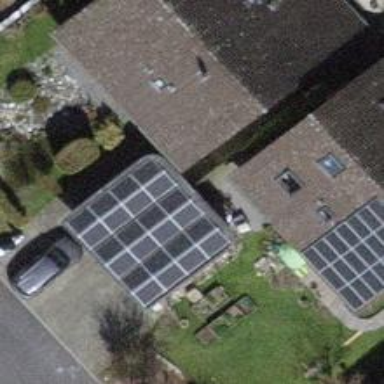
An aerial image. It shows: Solar photovoltaic panel generator.